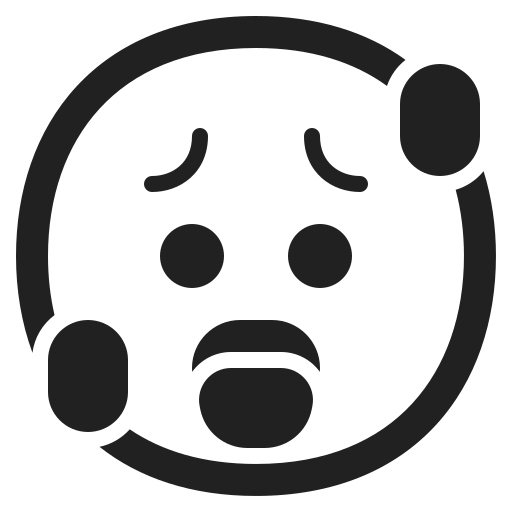
hot face high contrast